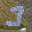
Label: 3